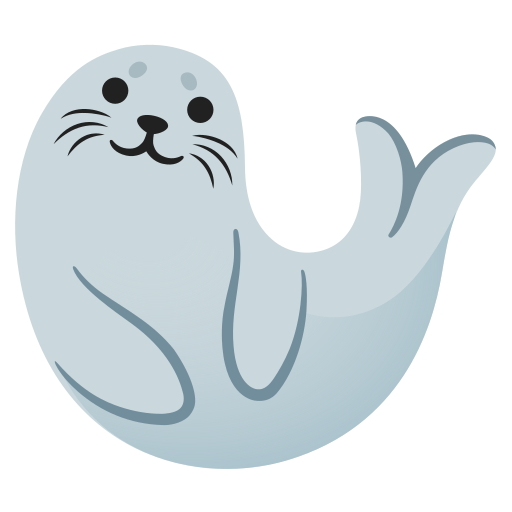
Emoji: 🦭